Question: For a polygon defined as a sequence of (x,y) points, how can I detect whether it is complex or not? A complex polygon has intersections with itself, as shown:

Is there a better solution than checking every pair which would have a time complexity of O(N)?
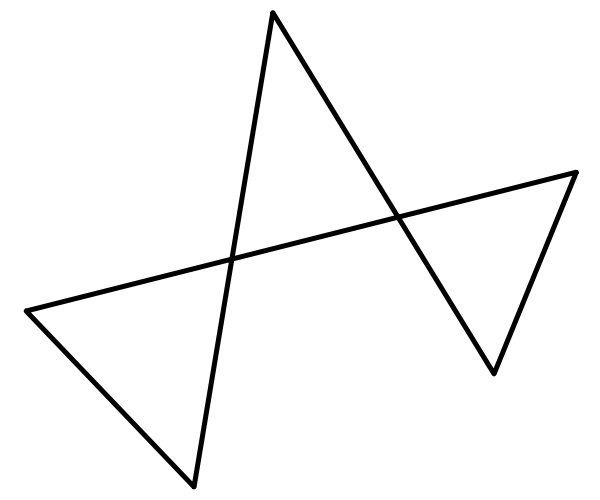
Answer: There are sweep methods which can determine this much faster than a brute force approach. In addition, they can be used to break a non-simple polygon into multiple simple polygons.
For details, see <URL>.